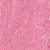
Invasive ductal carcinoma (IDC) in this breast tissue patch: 0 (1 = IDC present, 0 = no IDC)